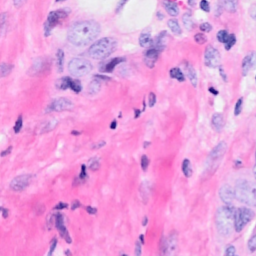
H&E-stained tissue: Breast